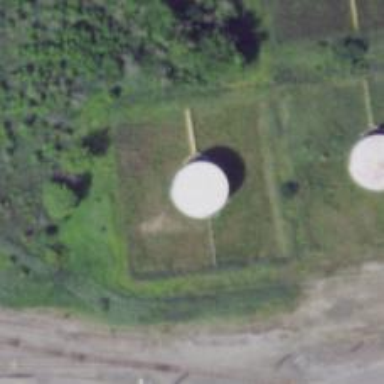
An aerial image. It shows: Storage tank that is man-made.